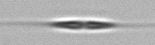
Label: Cylindrotheca